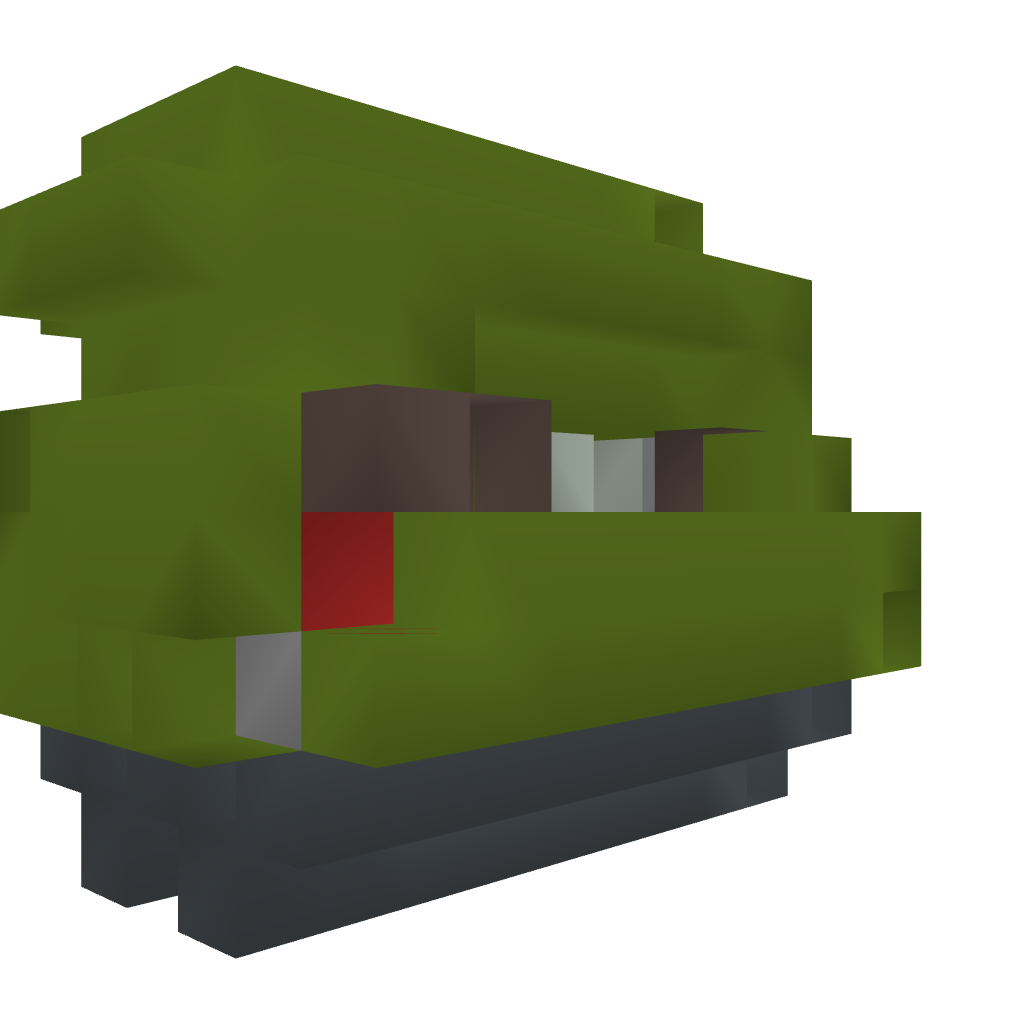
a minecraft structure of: Small Canon (1-5)